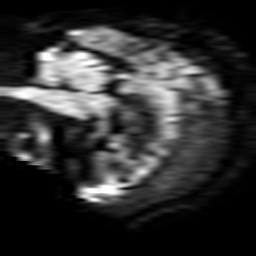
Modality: TRACE
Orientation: sagittal
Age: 72
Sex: male
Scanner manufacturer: philips
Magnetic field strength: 3 T
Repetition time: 3.334 s
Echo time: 0.076 s